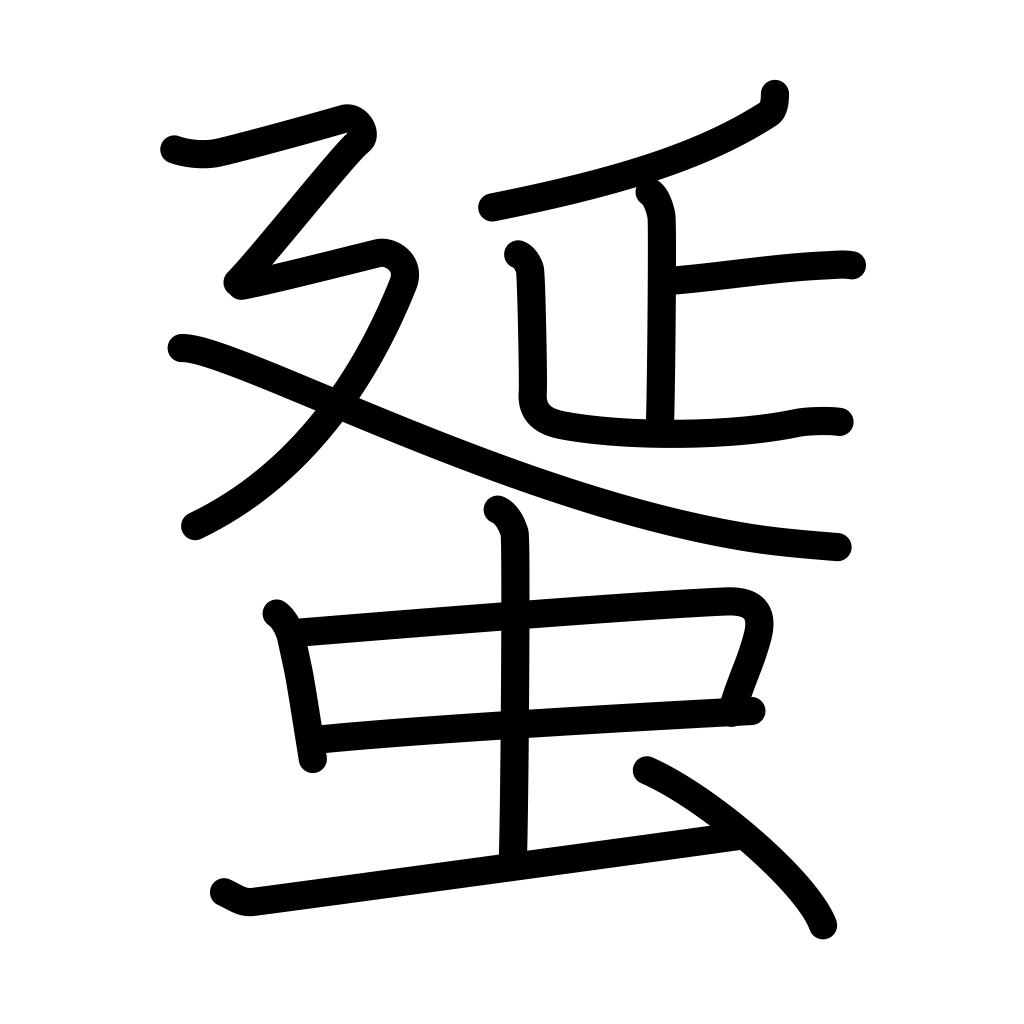
Meaning: egg